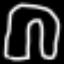
Label: pants